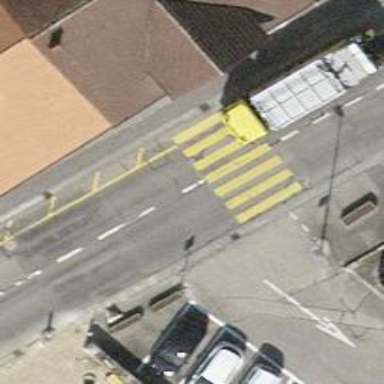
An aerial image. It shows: Marked road crossing.